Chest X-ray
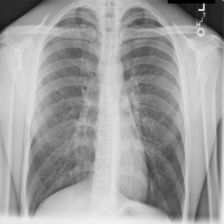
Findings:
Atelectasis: negative
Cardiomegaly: negative
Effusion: negative
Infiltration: negative
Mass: negative
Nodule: negative
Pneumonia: negative
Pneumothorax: negative
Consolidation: negative
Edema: negative
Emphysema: negative
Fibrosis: negative
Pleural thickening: negative
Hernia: negative